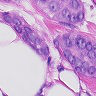
Metastatic tissue present: yes